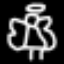
Label: angel